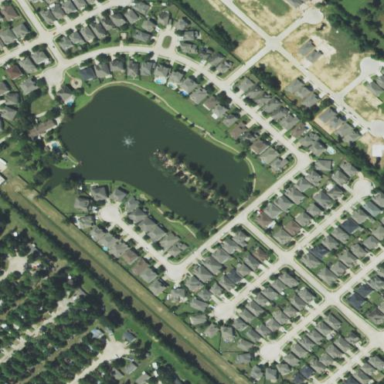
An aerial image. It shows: This residential area consists of single-family homes.